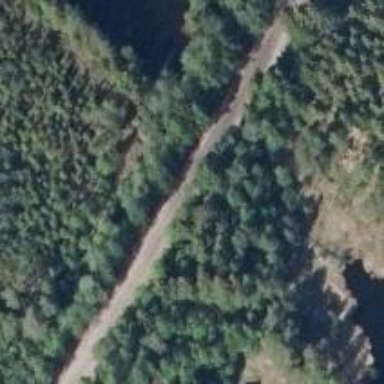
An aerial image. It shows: Unclassified road with bridge.